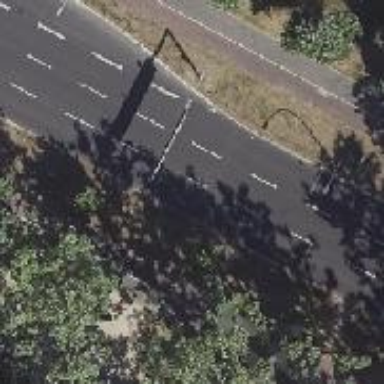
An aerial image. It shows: Primary highway with asphalt surface and separate sidewalk.